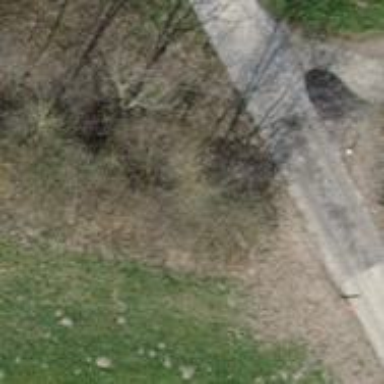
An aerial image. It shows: Culvert tunnel.